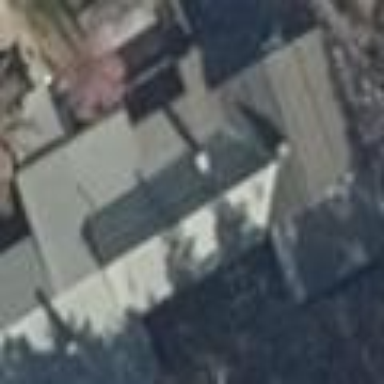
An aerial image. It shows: Building.